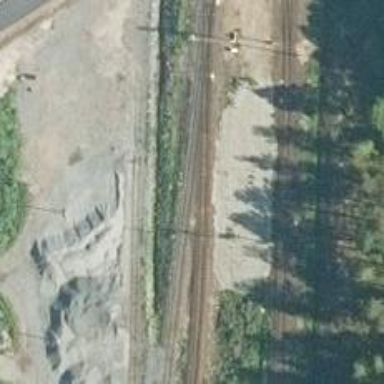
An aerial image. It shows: Railway signal.